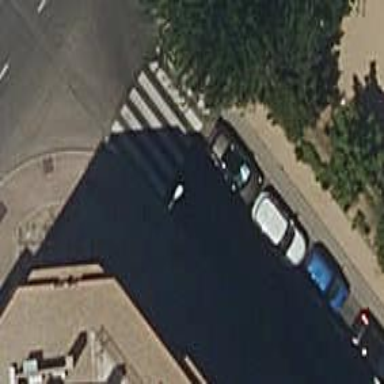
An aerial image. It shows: Zebra crossing on the road.